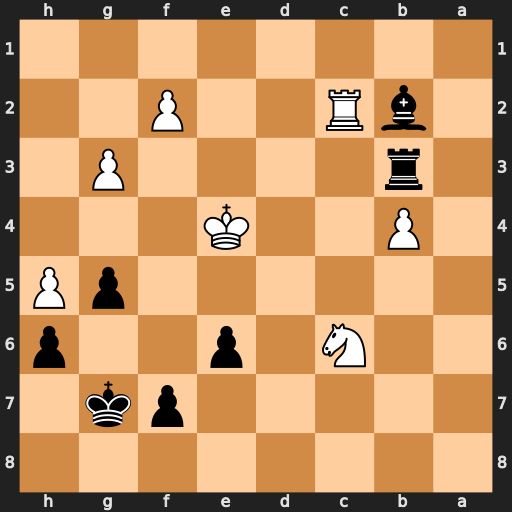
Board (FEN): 8/5pk1/2N1p2p/6pP/1P2K3/1r4P1/1bR2P2/8
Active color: b
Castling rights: -
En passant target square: -
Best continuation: f5#